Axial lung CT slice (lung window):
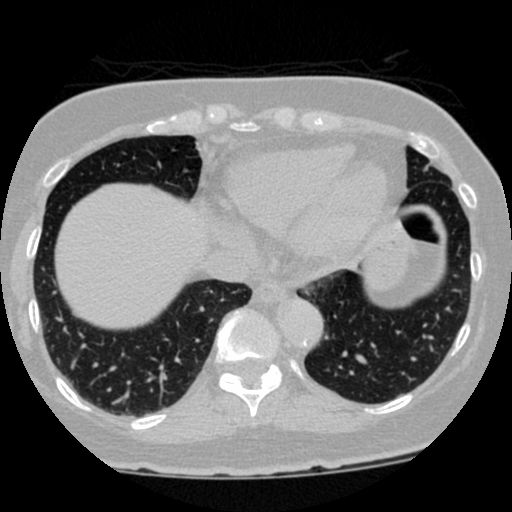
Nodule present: no